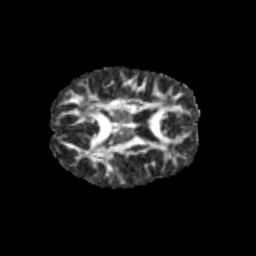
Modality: FA
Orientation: axial
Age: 11
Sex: female
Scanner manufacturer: siemens
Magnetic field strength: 3 T
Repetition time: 3.8 s
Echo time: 0.07 s